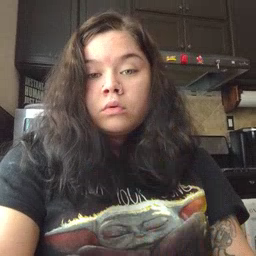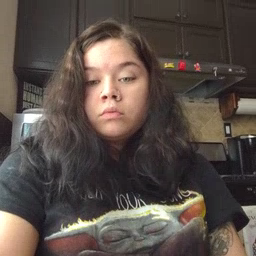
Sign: goose